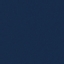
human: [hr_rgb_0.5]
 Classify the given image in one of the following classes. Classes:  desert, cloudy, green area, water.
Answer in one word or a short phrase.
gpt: water